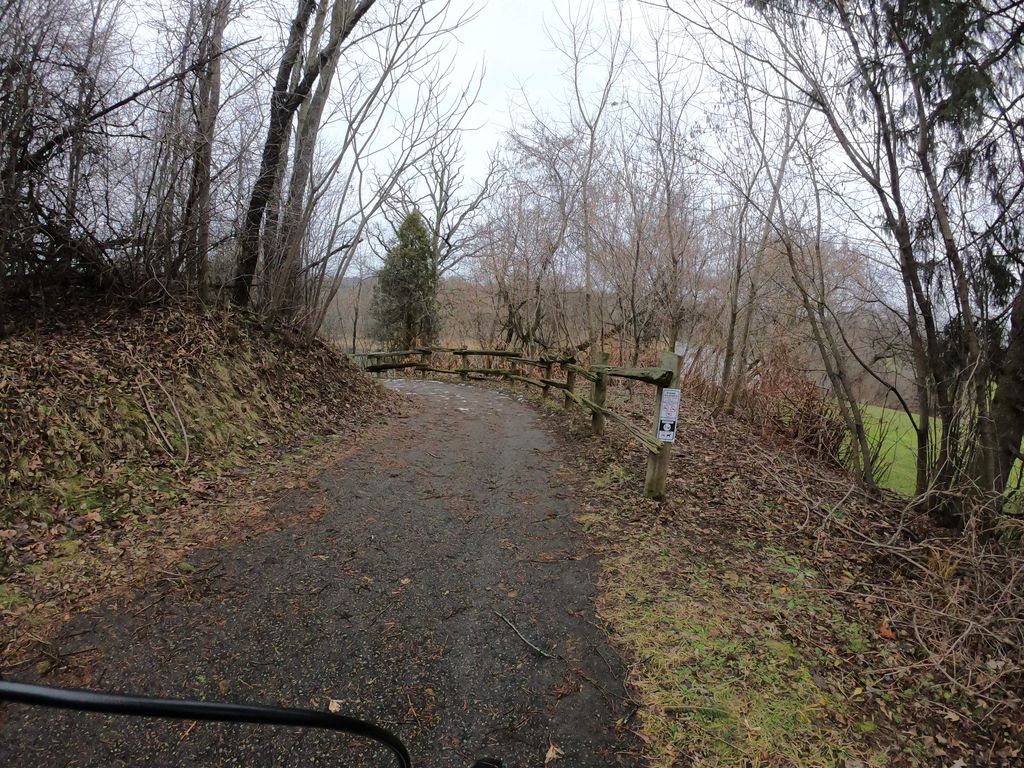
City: kitchener-waterloo